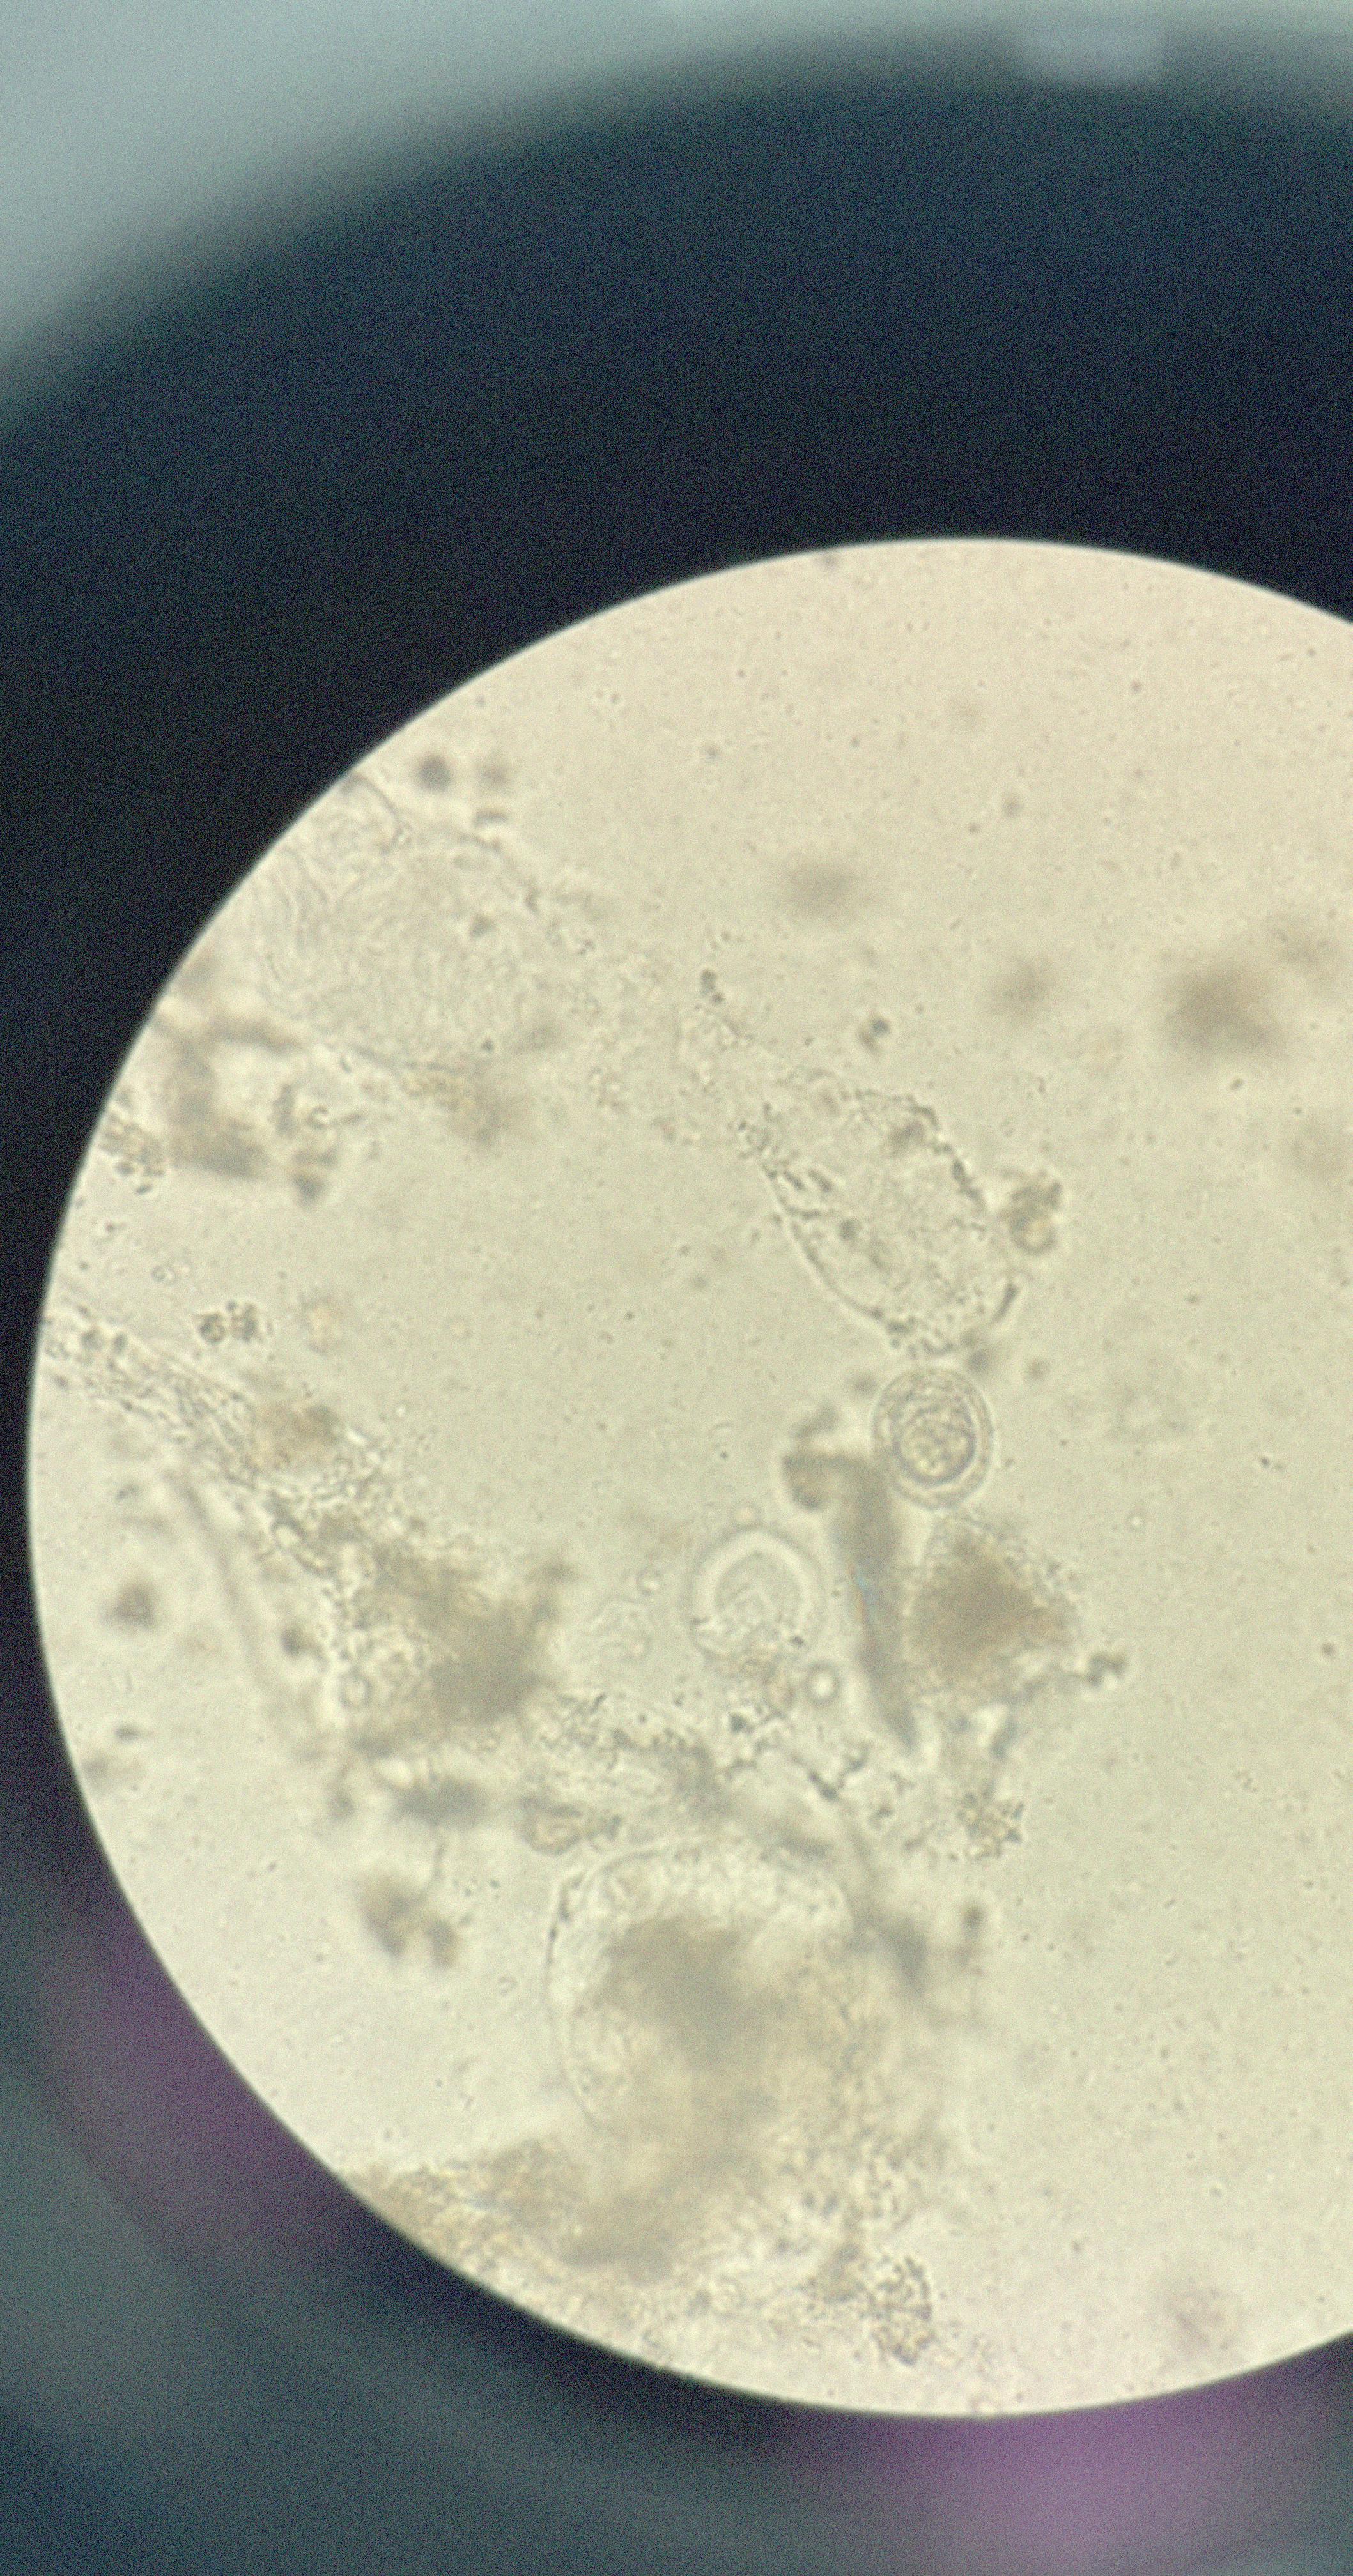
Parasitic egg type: Hymenolepis nana